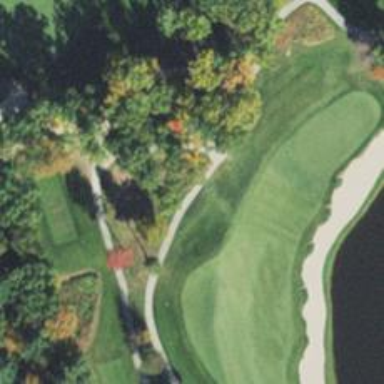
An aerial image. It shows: Path used for both walking and golf.